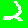
Digit: 2